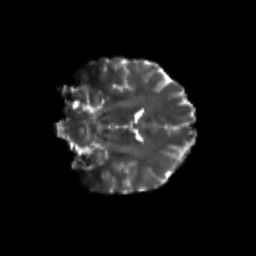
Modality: T2w
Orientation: coronal
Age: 24
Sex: male
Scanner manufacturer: siemens
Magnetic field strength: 3 T
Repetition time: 3.5 s
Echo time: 0.113 s